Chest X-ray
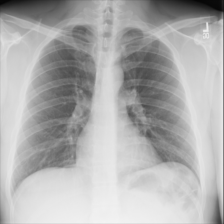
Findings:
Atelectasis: negative
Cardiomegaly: negative
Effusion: negative
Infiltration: negative
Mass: negative
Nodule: negative
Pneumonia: negative
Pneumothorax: negative
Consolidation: negative
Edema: negative
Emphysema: negative
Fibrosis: negative
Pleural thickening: negative
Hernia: negative